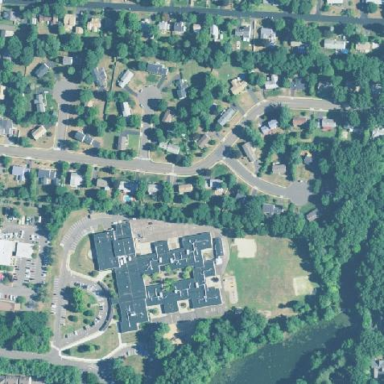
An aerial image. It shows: School.